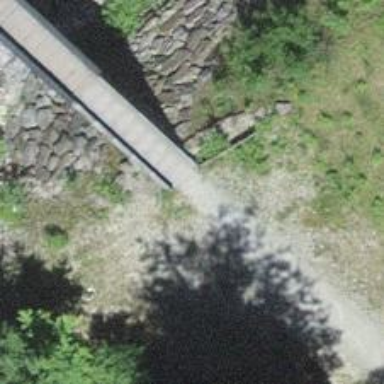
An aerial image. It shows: Path leading to bridge.